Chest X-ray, PA view. Patient: 65 years old, sex F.
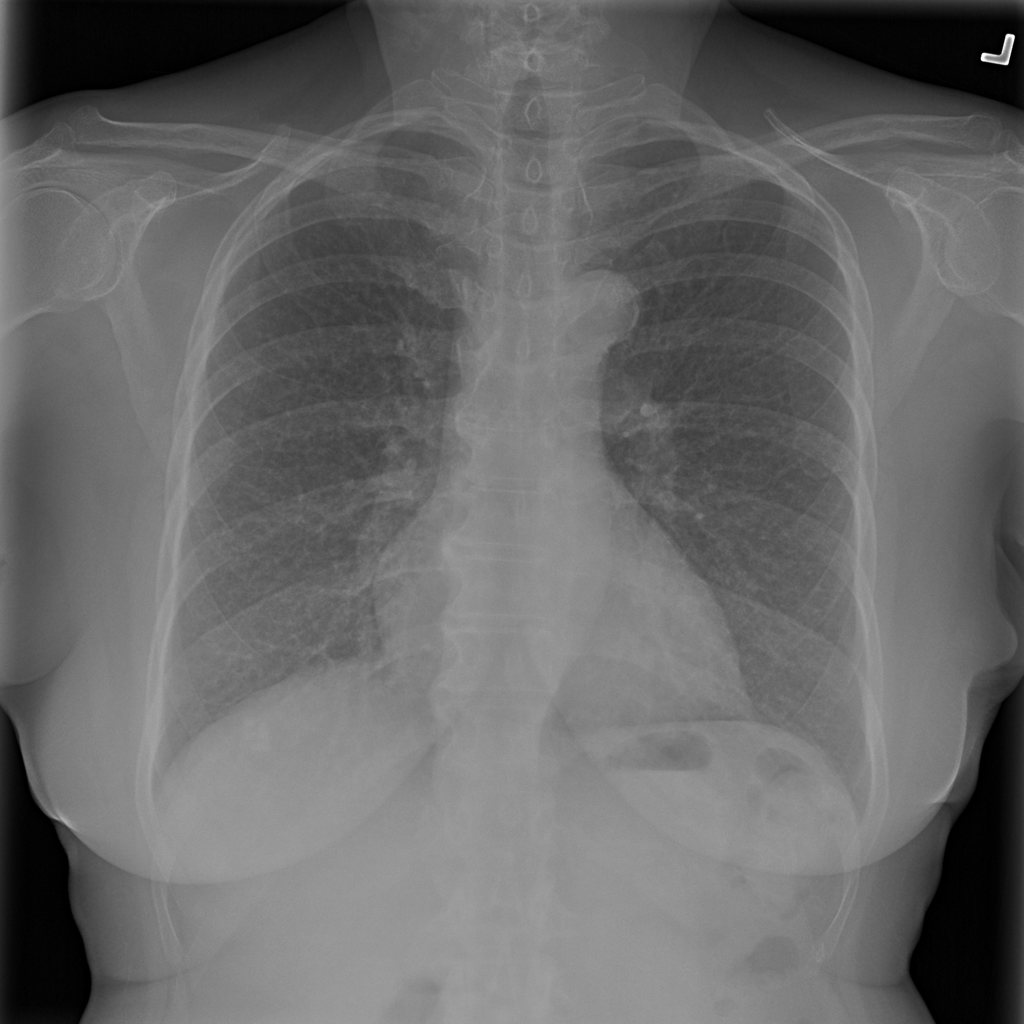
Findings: Consolidation